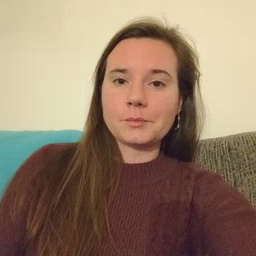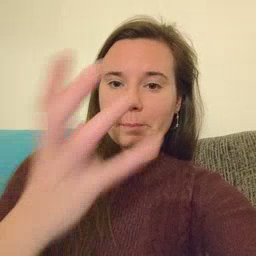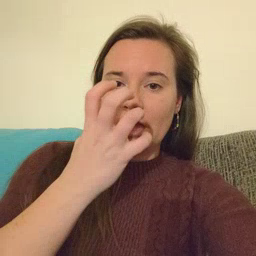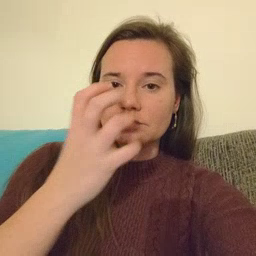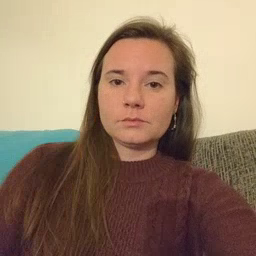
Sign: mad